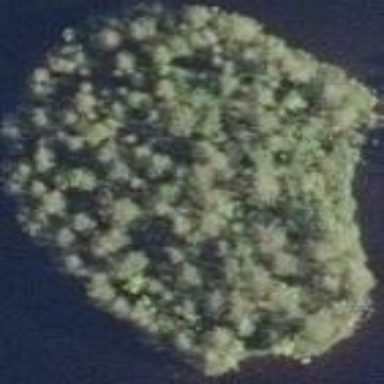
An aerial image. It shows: Islet surrounded by woodland.